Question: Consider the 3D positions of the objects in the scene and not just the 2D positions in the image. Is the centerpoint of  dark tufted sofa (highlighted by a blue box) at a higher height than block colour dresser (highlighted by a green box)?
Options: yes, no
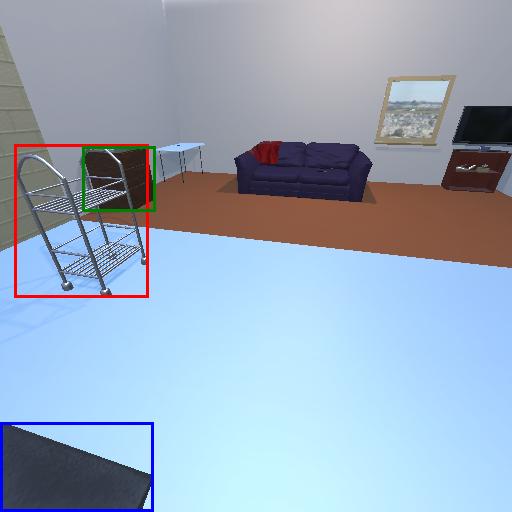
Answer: yes